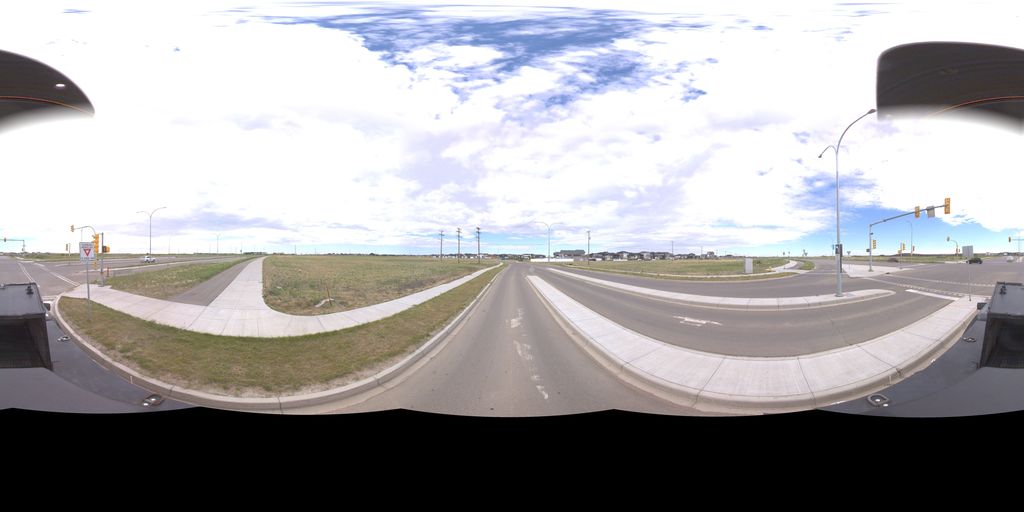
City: saskatoon